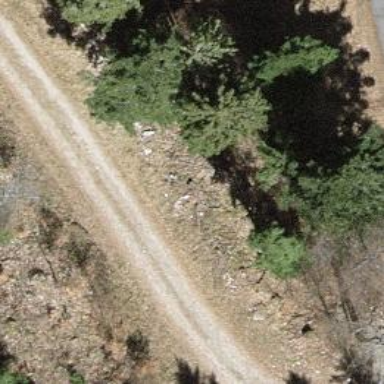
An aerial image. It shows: Unpaved path.